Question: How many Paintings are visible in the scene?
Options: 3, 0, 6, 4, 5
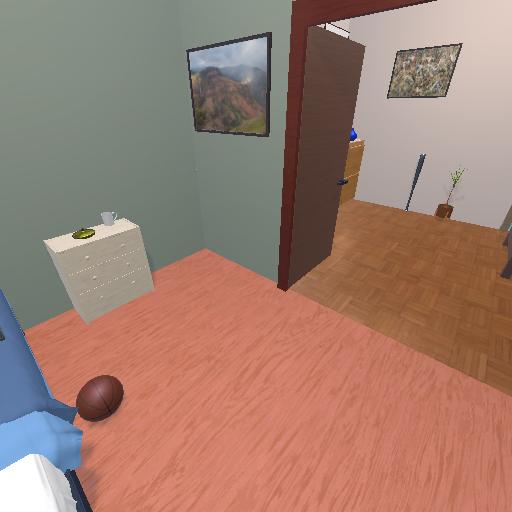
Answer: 3